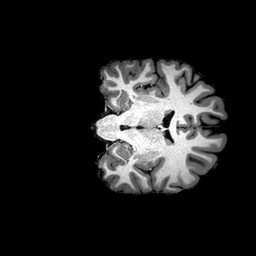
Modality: T1w
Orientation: coronal